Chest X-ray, AP view. Patient: 32 years old, sex F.
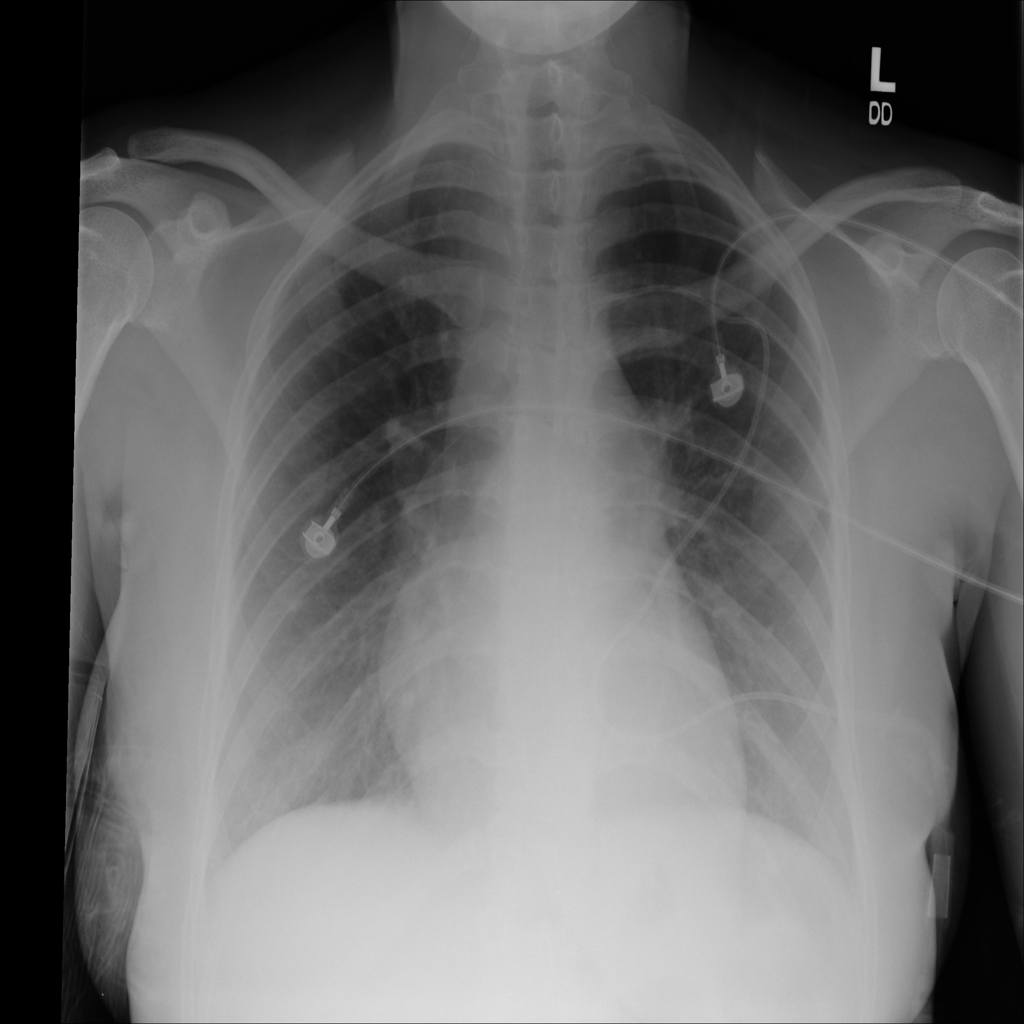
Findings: No Finding